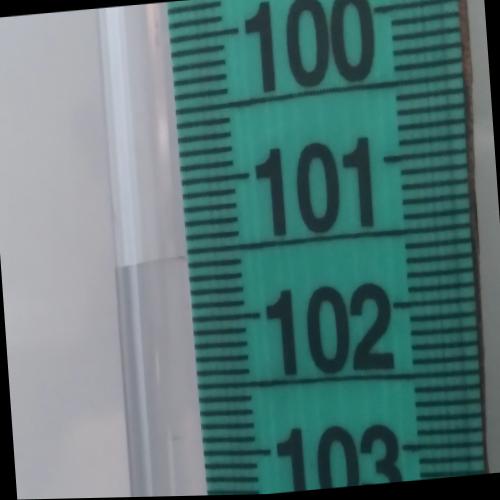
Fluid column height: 101.5 cm